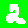
Digit: 2